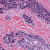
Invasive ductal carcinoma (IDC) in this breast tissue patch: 1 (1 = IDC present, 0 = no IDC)